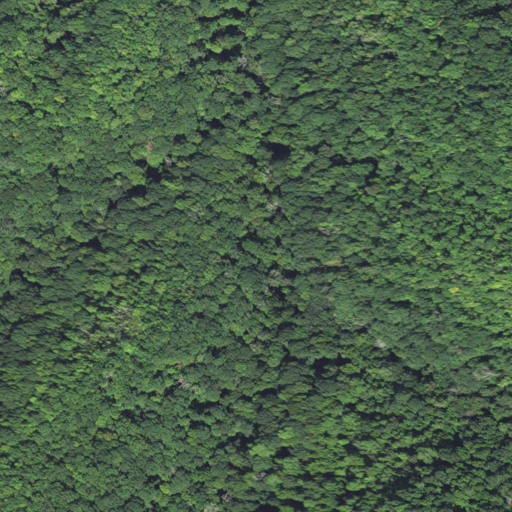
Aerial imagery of depression(s) in North Carolina named Hickory Basin containing mixed forest and deciduous forest